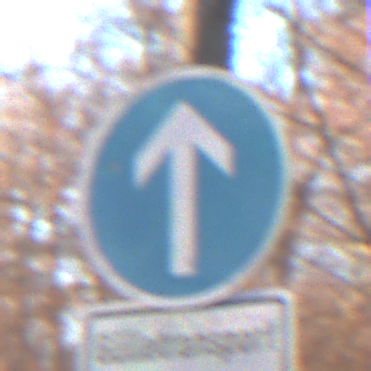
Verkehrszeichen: VorgeschriebeneFahrtrichtungGeradeaus
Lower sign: BesondereFahrzeugeUndTransportgueter12
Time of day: SunriseSunset
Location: Outdoor (Nature)
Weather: Clear
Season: Autumn
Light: Natural